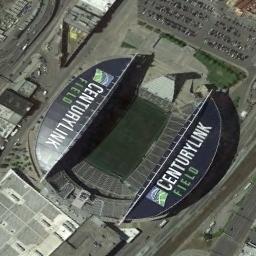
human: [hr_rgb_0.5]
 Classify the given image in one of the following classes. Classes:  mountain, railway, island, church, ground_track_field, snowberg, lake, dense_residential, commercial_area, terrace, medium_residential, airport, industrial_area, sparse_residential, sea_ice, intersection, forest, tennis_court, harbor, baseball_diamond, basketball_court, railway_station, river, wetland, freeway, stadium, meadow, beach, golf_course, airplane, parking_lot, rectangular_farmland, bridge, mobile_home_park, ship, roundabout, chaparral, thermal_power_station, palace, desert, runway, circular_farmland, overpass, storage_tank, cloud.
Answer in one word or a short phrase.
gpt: stadium